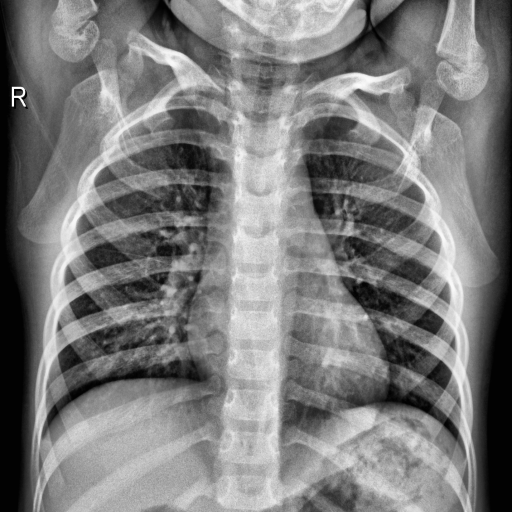
Finding: NORMAL